Aerial crown-view tile of a tropical tree (Barro Colorado Island, Panama), acquired 20241216:
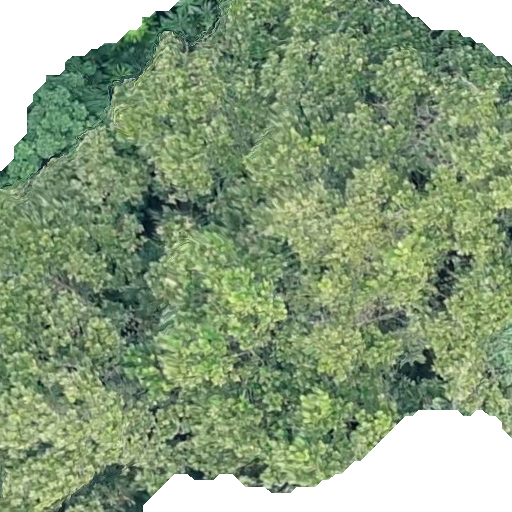
Species: Anacardium excelsum
GBIF accepted scientific name: Anacardium excelsum
Crown area: 411.754 m²